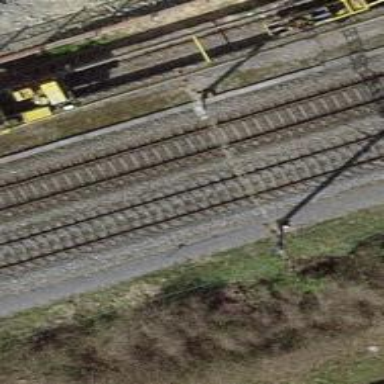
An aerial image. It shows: Catenary mast for power lines.